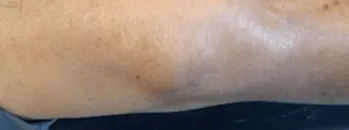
Clinical images of the right knee. , sagittal view.
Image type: medical_photograph (skin_photograph)